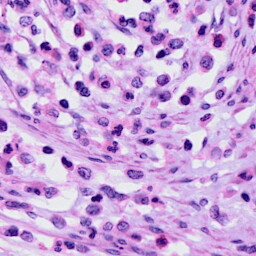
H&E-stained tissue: Cervix